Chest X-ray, PA view. Patient: 61 years old, sex F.
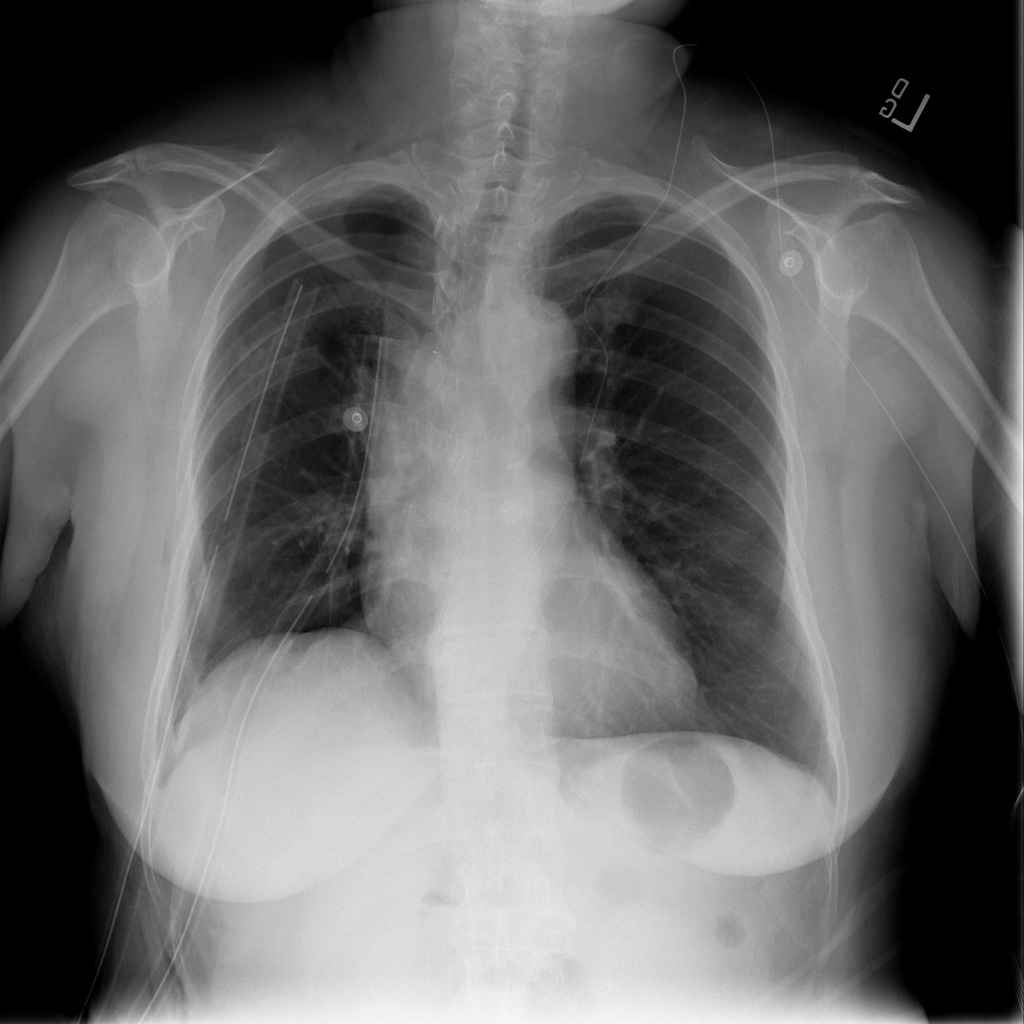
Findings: No Finding